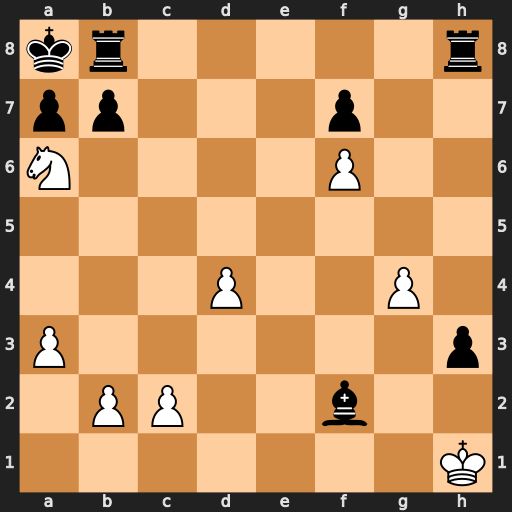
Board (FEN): kr5r/pp3p2/N4P2/8/3P2P1/P6p/1PP2b2/7K
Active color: w
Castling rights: -
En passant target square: -
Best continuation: Nc7#